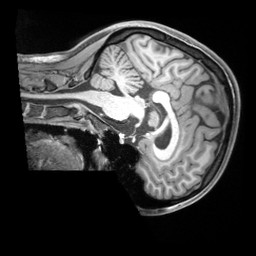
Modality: T1w
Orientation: sagittal
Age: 19
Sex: female
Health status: ill
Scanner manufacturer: siemens
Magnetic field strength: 3 T
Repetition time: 2.2 s
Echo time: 0.00218 s